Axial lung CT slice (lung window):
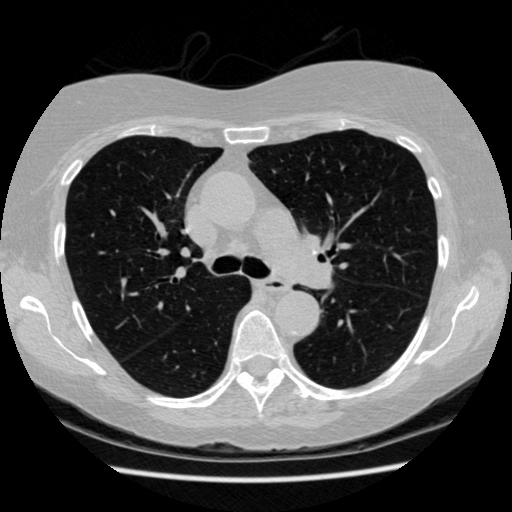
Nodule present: no